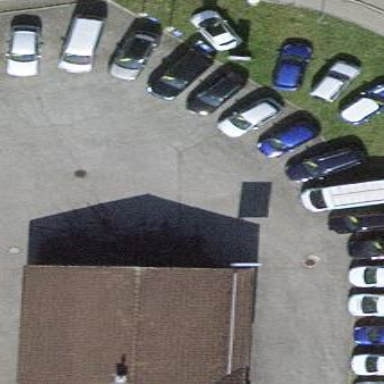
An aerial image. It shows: Parking area with surface.